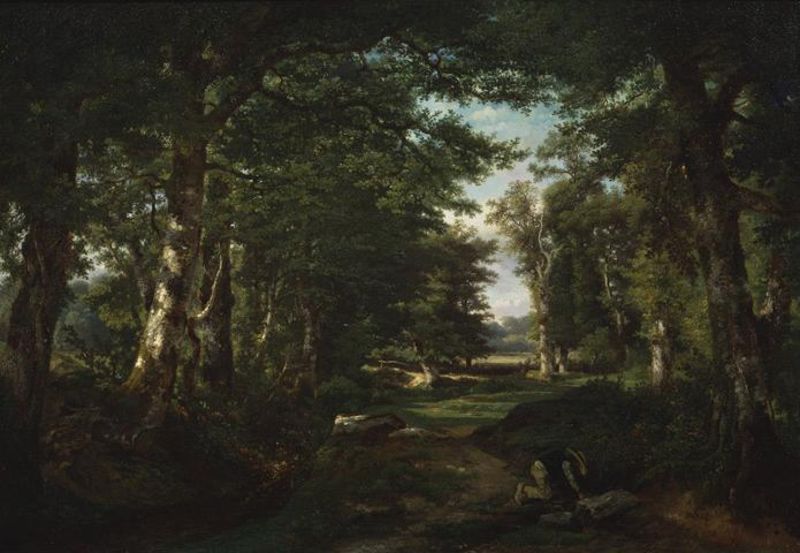
Titel: Im Wald von Meudon bei Sèvres
Künstler: Constant Troyon
Standort: Karlsruhe
Institution: Staatliche Kunsthalle Karlsruhe
Schlagwörter: baum, blau, blätter, dunkel, felsen, gemälde, himmel, laub, mann, schatten, weiß, wolken, baumstämme, bäume, fluss, grün, landschaft, menschen, ocker, sand, äste, braun, hut, licht, türkis, ölbild, gras, tiere, weg, wiese, wolke, malerei, hose, mensch, stein, steine, ast, baumstamm, birke, birken, erde, ferne, horizont, hügel, natur, stamm, weite, zweige, busch, büsche, einsam, sonne, wege, boden, blatt, wald, sommer, perspektive, fels, allee, dunkelgrün, landschaftsmalerei, rast, arbeiter, romantik, stämme, schneise, sonnenstrahl, suchen, zweig, idyll, moos, lichtung, hocken, knien, strahl, wurzeln, kiefer, fluchtpunkt, laubwald, wanderer, knieend, kniend, blattwerk, knieen, laubbäume, graben, eiche, versteck, balu, sammler, wipfel, waldweg, kriechen, buche, quelle, straheln, finden, waldlichtung, weip, fontainebleau, kieger, 1680, #mann, hocked, fluchtpunt, grün+dunkelgrün